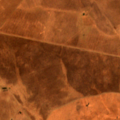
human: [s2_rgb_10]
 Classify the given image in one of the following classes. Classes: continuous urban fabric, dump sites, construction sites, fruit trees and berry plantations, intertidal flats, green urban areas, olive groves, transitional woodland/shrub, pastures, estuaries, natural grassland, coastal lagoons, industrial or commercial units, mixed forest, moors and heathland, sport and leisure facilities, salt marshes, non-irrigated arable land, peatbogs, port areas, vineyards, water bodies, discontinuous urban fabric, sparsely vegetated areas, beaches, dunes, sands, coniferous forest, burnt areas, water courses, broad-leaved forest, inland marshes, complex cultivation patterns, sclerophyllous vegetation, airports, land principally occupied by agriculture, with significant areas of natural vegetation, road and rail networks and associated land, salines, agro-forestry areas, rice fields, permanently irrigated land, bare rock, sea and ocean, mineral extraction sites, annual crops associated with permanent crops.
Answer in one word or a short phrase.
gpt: non-irrigated arable land